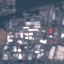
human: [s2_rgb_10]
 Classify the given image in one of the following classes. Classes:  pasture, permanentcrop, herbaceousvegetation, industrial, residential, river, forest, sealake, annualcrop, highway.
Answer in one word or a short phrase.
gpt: Industrial